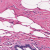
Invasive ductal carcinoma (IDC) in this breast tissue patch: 0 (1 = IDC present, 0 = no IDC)